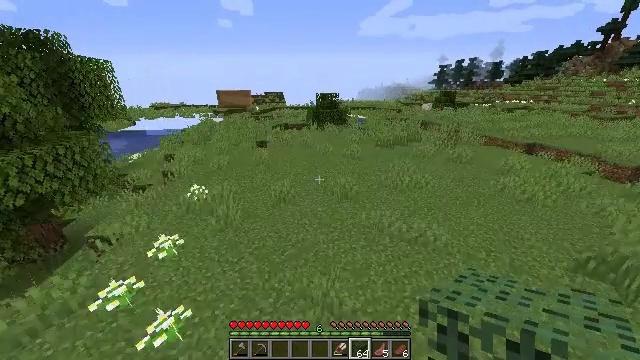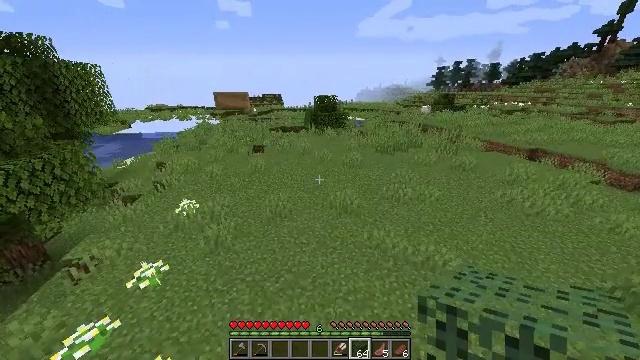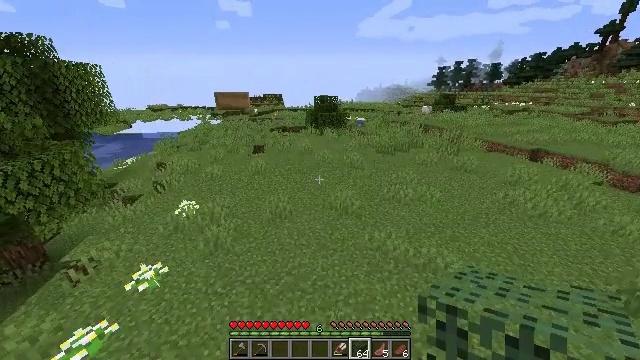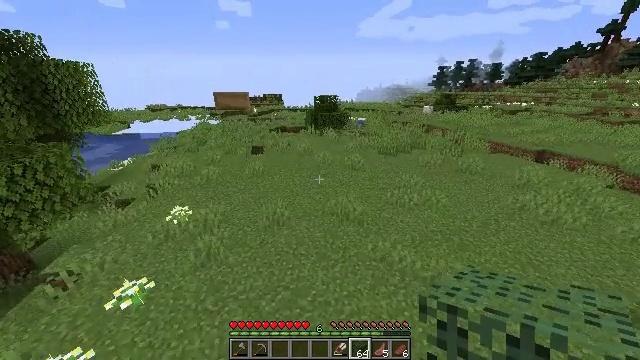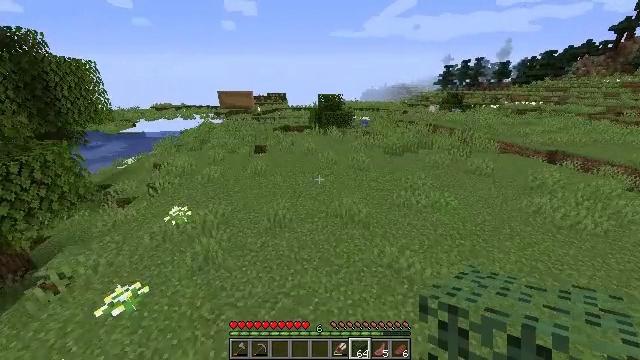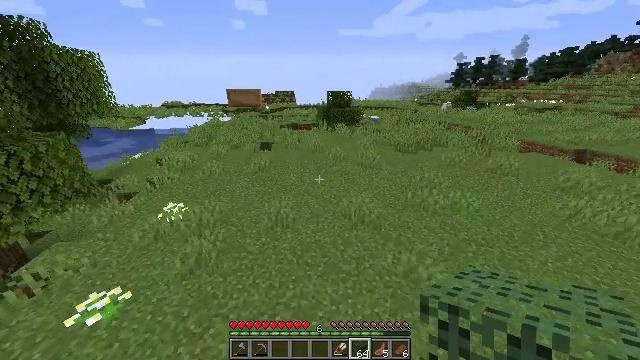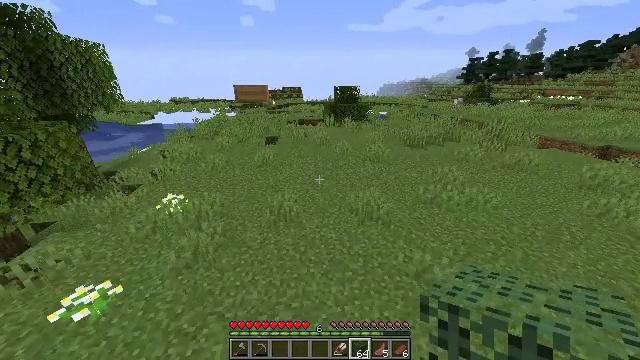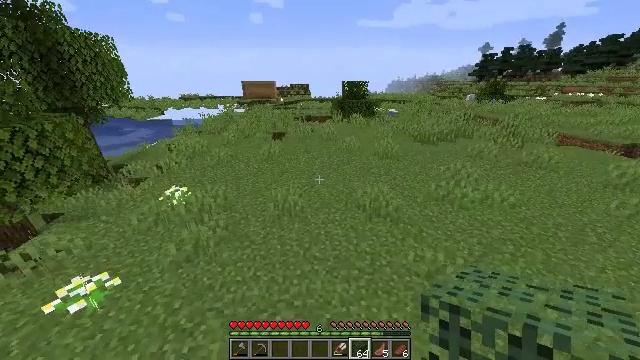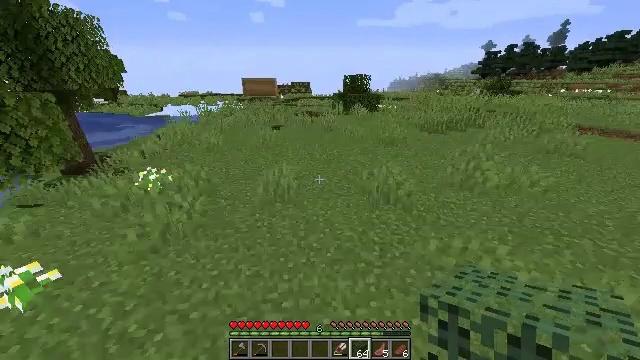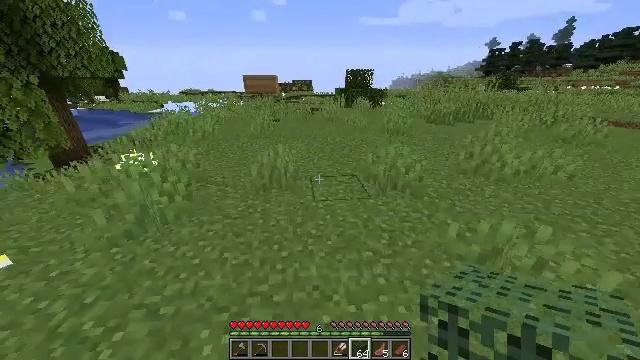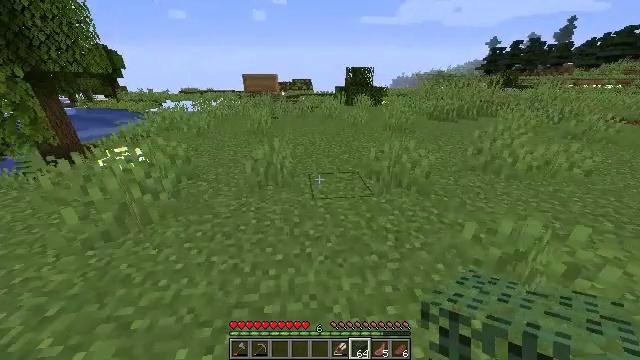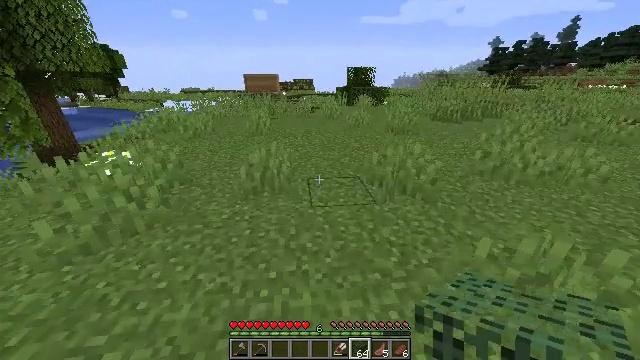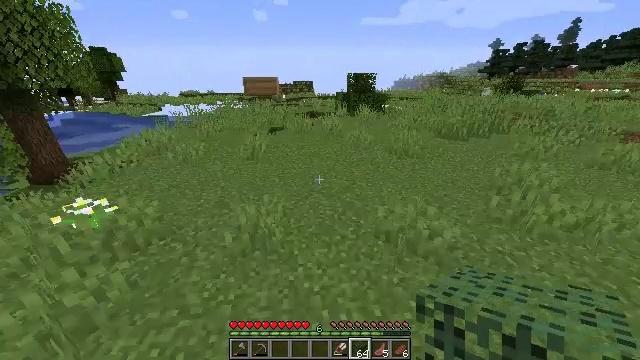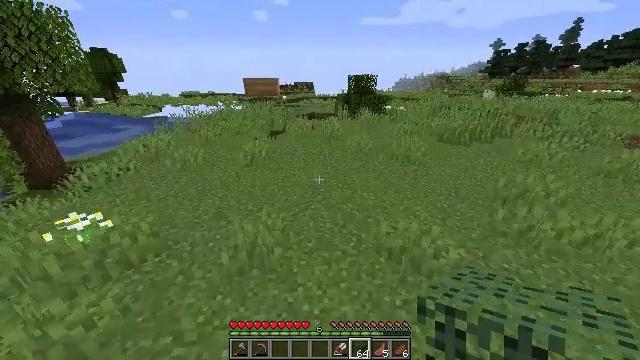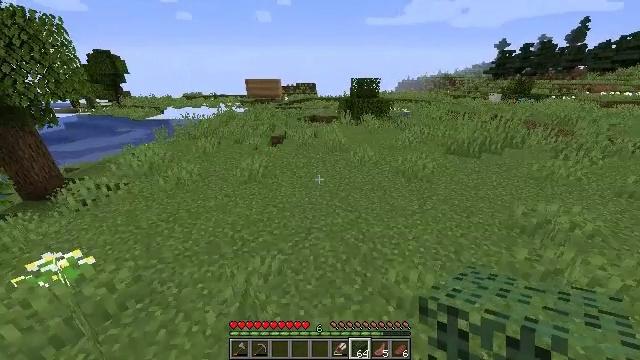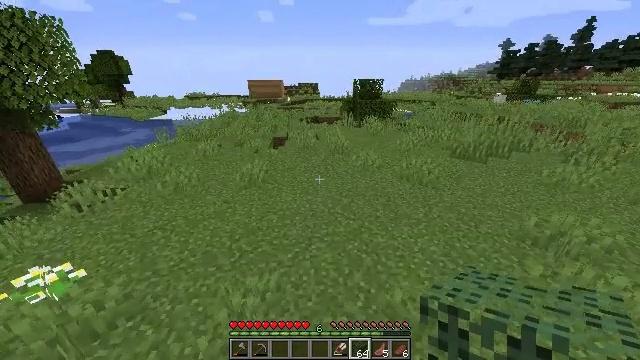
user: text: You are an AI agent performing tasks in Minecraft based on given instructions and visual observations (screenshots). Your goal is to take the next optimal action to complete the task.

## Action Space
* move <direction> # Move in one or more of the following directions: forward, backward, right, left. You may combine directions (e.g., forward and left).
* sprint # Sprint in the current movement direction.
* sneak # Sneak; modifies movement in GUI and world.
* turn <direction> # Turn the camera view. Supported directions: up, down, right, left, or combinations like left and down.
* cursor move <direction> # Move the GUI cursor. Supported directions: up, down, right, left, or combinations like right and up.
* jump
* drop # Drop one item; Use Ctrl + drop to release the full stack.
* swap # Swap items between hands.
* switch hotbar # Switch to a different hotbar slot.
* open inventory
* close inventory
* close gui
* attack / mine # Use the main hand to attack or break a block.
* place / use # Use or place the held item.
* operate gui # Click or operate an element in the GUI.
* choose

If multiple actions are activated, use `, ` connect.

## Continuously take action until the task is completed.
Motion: motion action
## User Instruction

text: Craft some white carpet with wool.
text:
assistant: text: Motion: move forward, sprint, jump
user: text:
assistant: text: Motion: move forward, sprint, jump
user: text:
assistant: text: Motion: move forward, sprint, jump
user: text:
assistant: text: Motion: move forward, sprint, turn left, jump
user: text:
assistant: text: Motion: move forward, sprint, turn left, jump
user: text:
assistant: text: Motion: move forward, sprint, turn left, jump
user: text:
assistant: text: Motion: move forward, sprint, turn left, jump
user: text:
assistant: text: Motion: move forward, sprint, jump
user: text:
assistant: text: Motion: move forward, sprint, jump
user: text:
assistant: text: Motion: move forward, sprint, jump
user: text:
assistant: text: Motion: move forward, sprint, jump
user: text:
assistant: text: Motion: move forward, sprint, jump
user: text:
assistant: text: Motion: move forward, sprint, jump
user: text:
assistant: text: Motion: move forward, sprint, jump
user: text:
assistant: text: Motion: move forward, sprint, jump
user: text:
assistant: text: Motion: move forward, sprint, jump
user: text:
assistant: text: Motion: move forward, sprint, jump
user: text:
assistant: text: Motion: move forward, sprint, jump
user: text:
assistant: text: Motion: move forward, sprint, jump
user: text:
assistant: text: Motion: move forward, sprint, jump
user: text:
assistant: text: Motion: move forward, sprint, jump
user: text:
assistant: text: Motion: move forward, sprint, jump
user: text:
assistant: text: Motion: move forward, sprint, jump
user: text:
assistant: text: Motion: move forward, sprint, jump
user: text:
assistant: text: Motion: move forward, sprint, jump
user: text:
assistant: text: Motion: move forward, sprint, jump
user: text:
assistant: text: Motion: move forward, sprint, jump
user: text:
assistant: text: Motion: move forward, sprint, jump
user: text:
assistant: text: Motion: move forward, sprint, jump
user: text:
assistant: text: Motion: move forward, sprint, jump